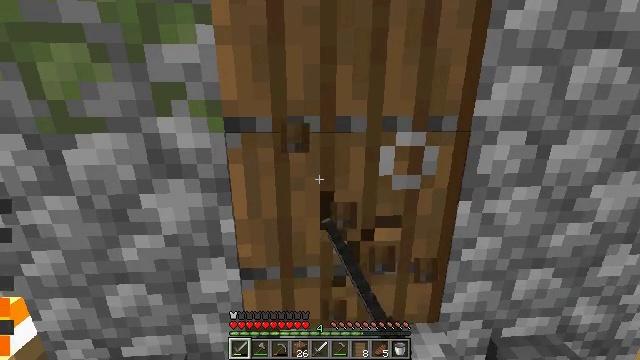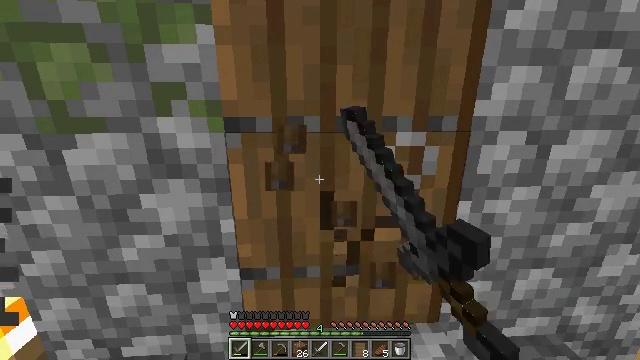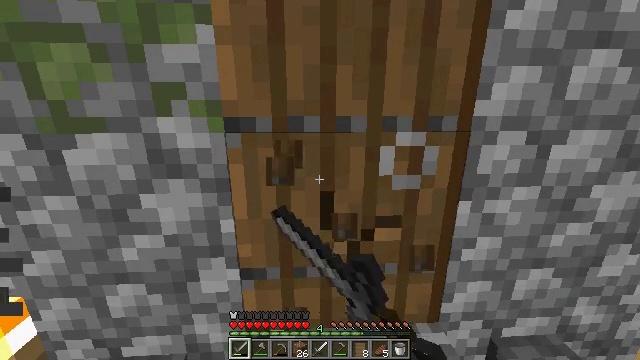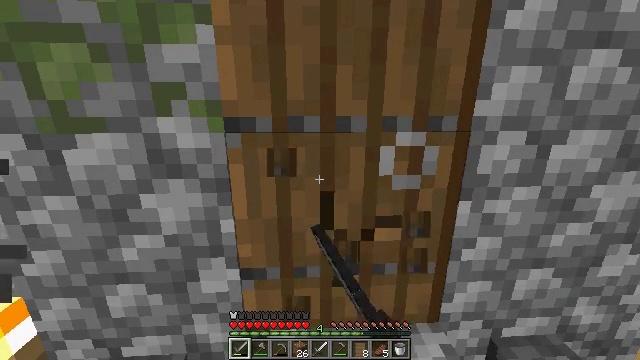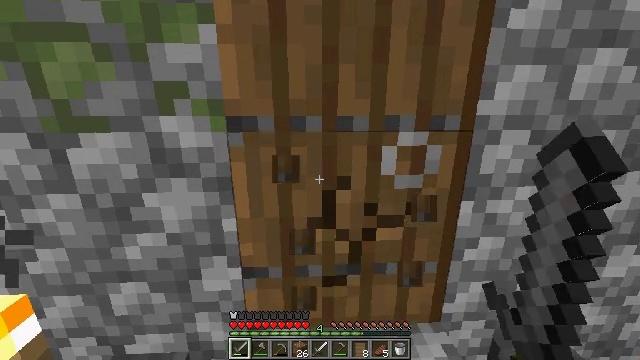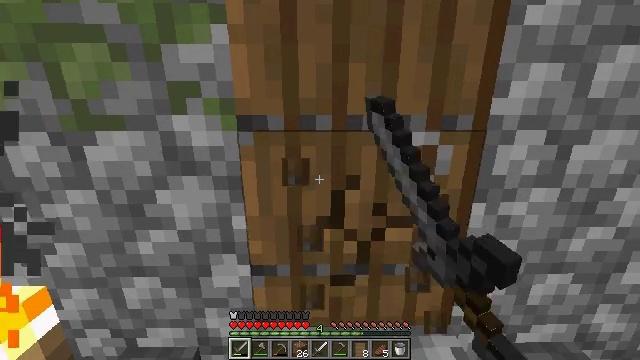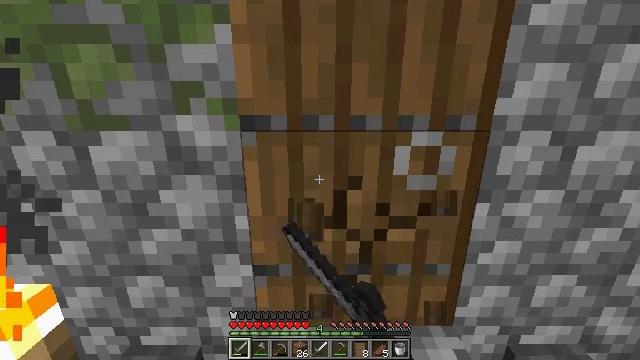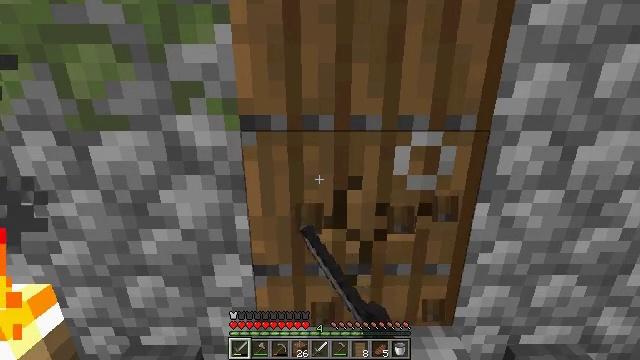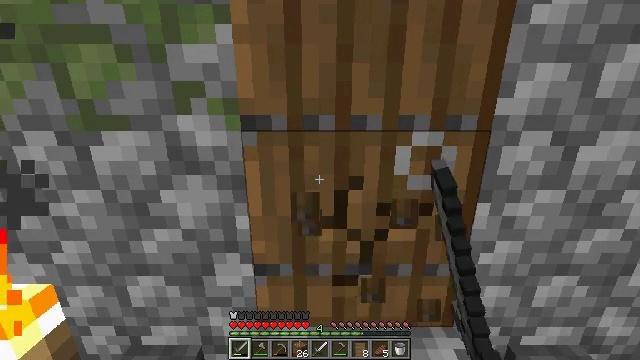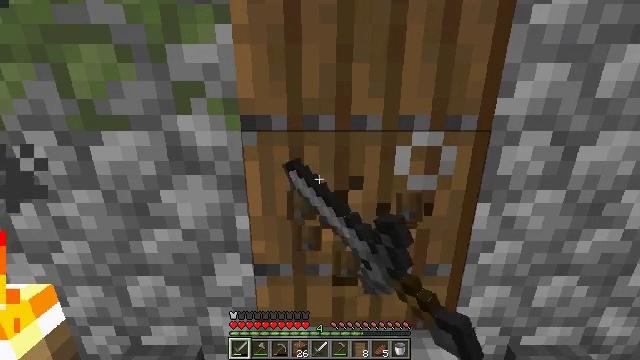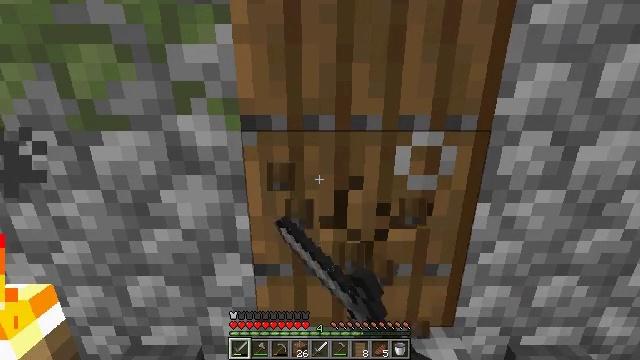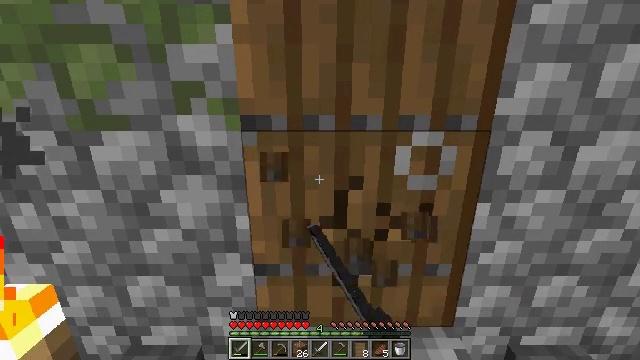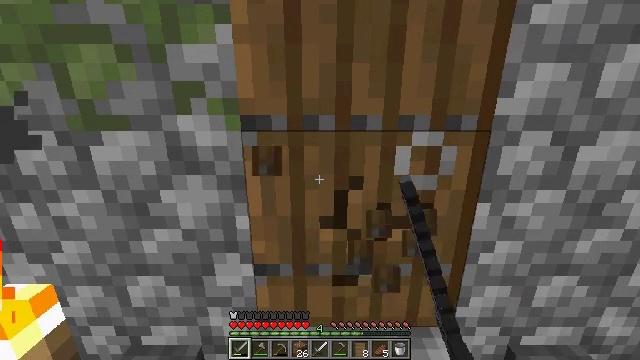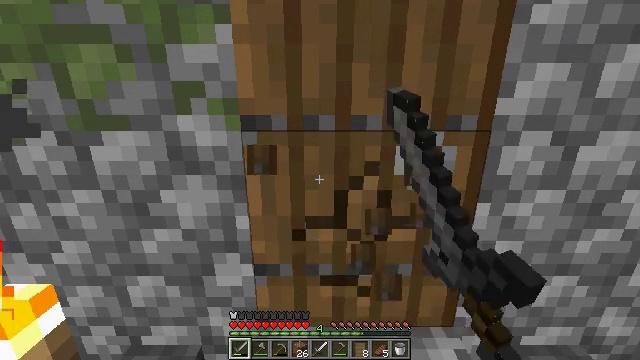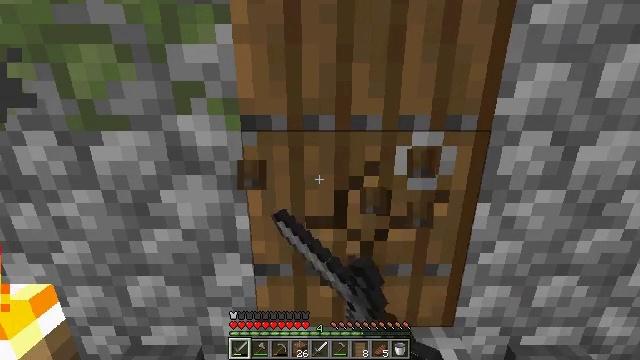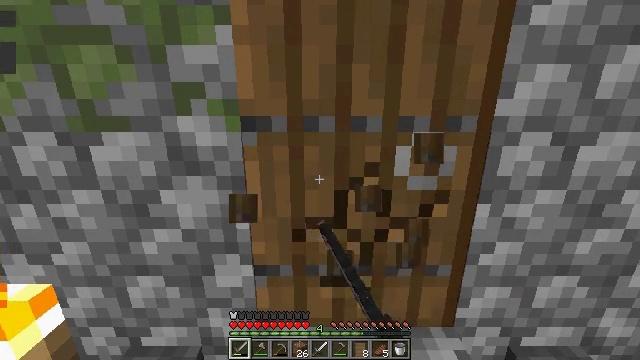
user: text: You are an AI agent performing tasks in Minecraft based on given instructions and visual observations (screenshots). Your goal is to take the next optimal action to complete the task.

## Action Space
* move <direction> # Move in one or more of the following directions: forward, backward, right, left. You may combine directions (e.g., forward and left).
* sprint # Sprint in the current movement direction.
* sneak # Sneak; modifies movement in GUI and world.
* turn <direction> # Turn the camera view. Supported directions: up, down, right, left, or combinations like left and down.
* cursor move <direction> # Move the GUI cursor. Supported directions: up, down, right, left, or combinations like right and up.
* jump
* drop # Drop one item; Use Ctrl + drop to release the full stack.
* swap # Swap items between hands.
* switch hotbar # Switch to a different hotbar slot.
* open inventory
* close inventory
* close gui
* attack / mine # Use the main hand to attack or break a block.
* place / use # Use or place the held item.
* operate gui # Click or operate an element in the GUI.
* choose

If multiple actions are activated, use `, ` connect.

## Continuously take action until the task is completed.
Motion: motion action
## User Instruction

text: Mine the spruce door to collect it.
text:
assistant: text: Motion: attack / mine
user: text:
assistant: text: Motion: attack / mine
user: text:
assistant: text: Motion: attack / mine
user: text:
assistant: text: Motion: attack / mine
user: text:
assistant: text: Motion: turn left, attack / mine
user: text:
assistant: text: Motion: attack / mine
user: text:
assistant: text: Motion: attack / mine
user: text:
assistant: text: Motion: attack / mine
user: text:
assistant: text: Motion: attack / mine
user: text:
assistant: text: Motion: attack / mine
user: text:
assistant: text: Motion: attack / mine
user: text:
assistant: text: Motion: attack / mine
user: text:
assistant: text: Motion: attack / mine
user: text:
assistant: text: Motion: attack / mine
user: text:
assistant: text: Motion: attack / mine
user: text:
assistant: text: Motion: attack / mine
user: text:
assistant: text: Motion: attack / mine
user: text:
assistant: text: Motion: attack / mine
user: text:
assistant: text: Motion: attack / mine
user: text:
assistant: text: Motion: attack / mine
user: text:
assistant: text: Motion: attack / mine
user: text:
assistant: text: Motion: attack / mine
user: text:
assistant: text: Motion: attack / mine
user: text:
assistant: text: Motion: attack / mine
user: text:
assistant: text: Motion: attack / mine
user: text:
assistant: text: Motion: attack / mine
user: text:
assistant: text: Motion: attack / mine
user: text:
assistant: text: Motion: attack / mine
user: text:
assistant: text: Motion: attack / mine
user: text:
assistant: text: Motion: attack / mine